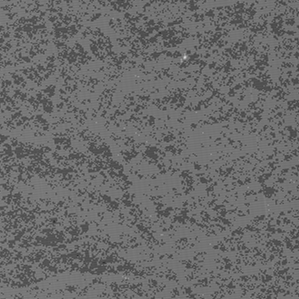
Label: frost